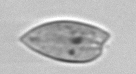
Label: Prorocentrum_dentatum